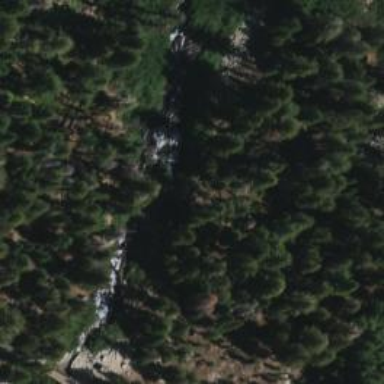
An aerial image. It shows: Picturesque waterfall categorized as Falls.